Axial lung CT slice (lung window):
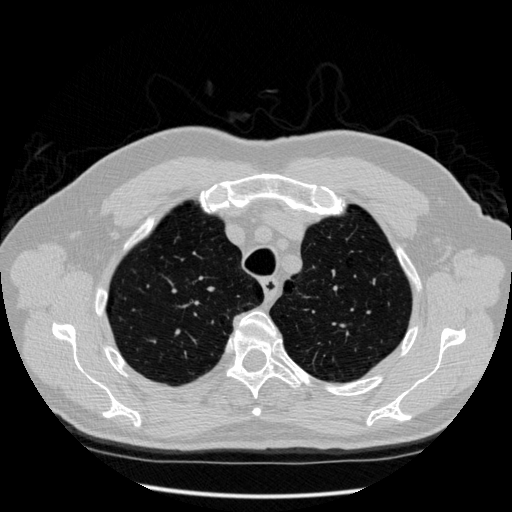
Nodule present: no